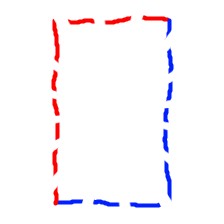
Shape: rectangle